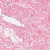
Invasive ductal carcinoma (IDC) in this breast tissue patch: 0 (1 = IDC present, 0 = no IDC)